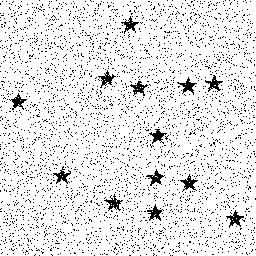
Squares: 0
Triangles: 0
Stars: 13
Total shapes: 13